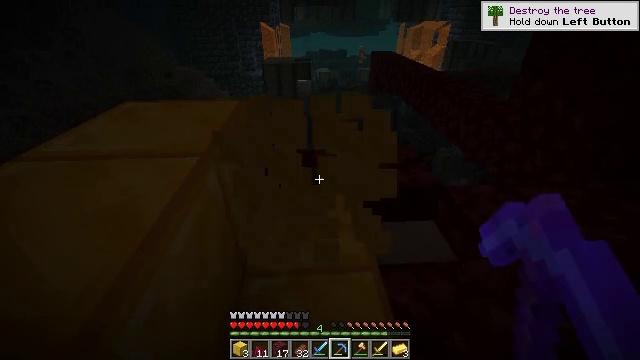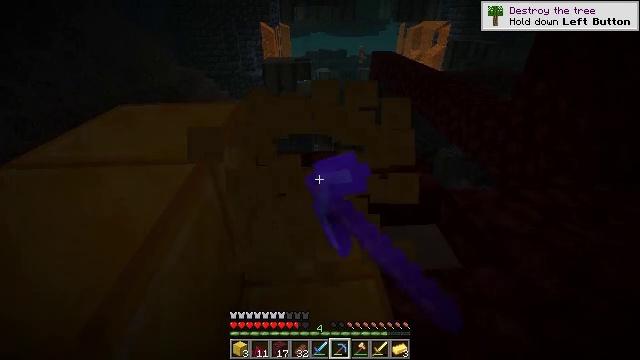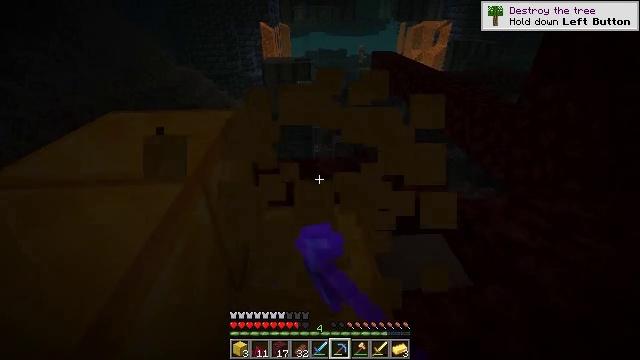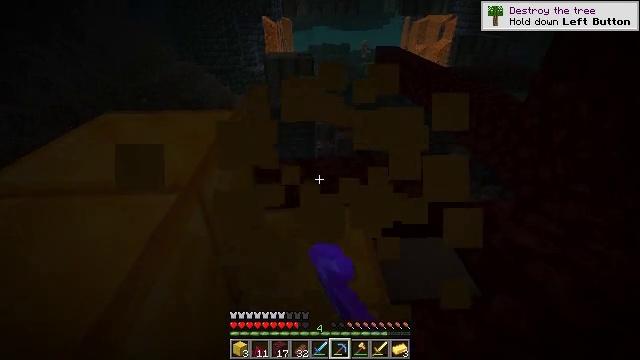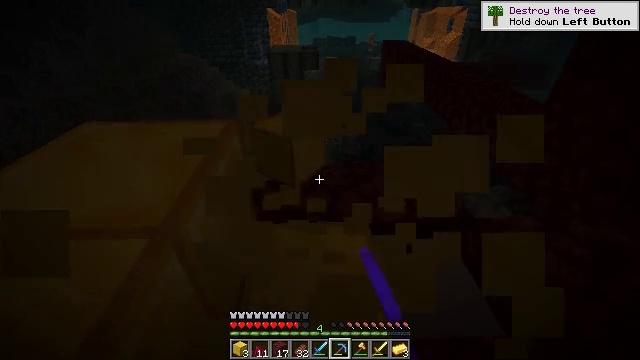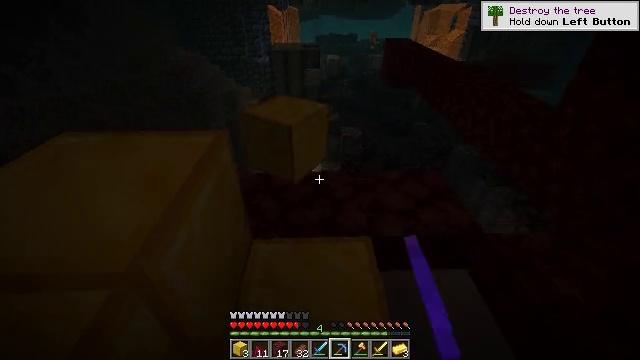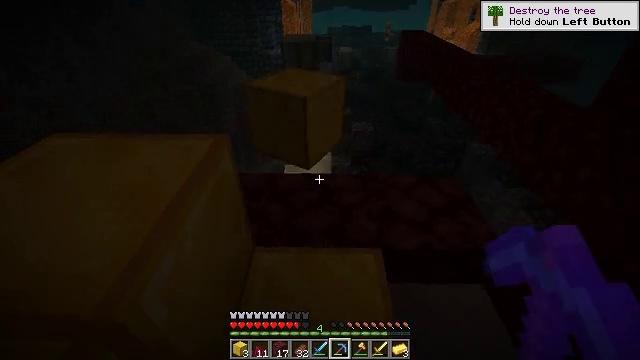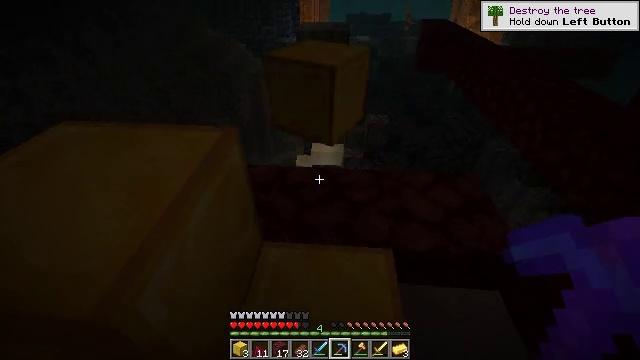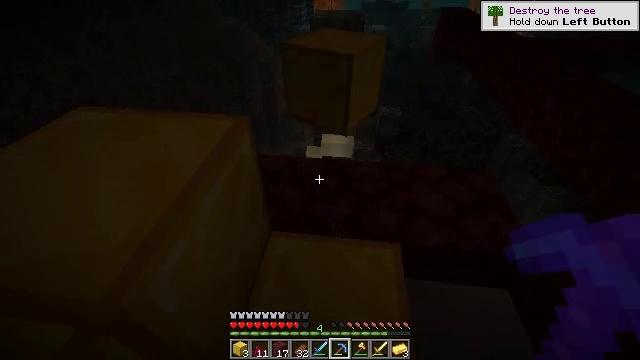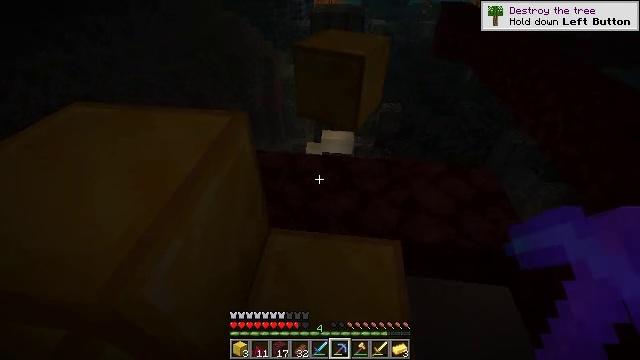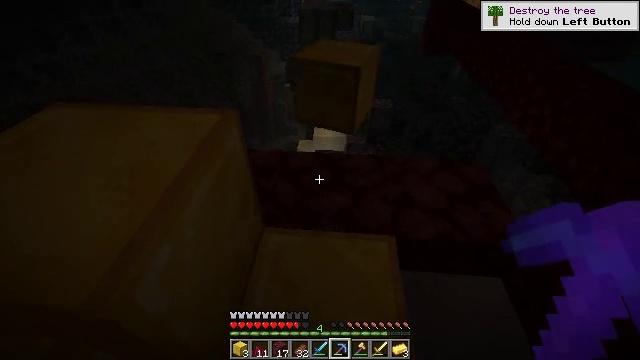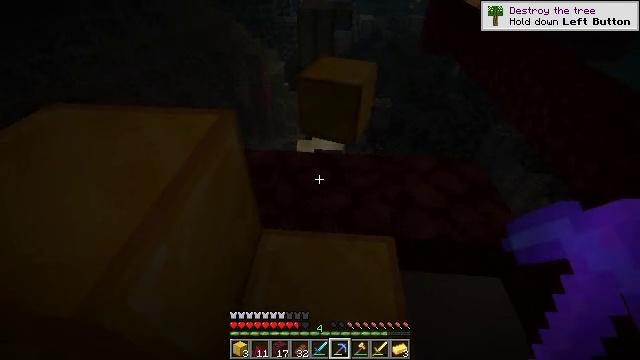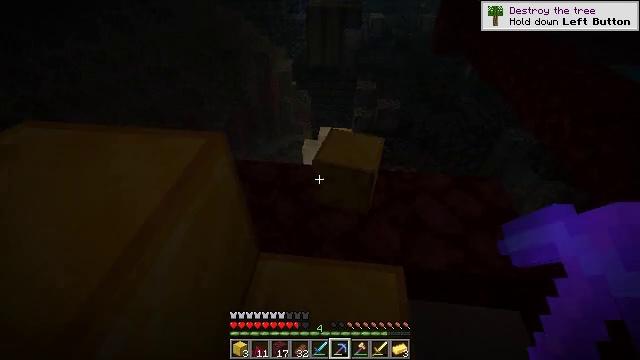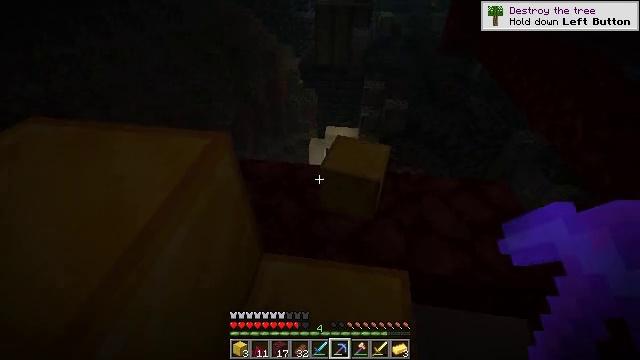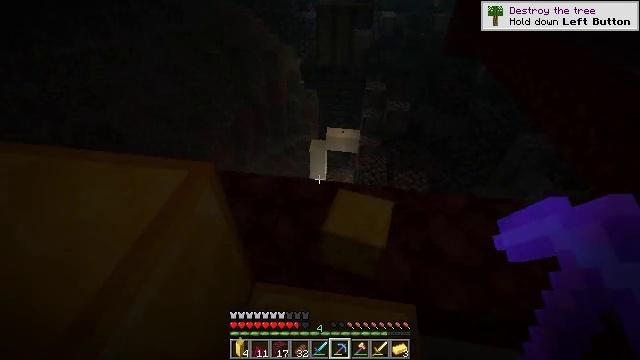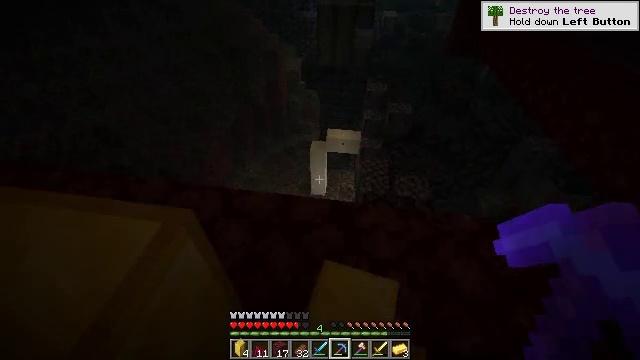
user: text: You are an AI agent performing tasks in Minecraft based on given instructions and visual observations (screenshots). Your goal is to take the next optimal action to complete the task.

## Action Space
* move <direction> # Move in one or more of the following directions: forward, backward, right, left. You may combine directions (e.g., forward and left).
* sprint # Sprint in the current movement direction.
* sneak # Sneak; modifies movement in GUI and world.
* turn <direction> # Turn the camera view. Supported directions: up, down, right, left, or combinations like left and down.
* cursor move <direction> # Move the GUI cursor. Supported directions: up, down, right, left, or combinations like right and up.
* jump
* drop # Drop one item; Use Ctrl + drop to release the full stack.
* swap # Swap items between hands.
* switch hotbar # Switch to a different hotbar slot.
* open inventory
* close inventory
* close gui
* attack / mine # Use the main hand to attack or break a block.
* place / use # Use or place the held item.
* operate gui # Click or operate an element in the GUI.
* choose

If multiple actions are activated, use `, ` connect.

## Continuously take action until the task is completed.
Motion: motion action
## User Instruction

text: Dig up the gold block to add to your inventory.
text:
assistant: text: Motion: move forward, attack / mine
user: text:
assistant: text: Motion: move forward
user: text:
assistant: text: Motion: move forward
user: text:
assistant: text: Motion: move forward, turn left and down
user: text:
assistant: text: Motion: move forward
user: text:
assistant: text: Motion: turn left and down
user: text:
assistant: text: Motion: turn left and down
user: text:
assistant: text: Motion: turn left and down
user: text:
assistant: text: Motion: no_op
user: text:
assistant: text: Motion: turn right
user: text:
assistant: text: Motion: move forward
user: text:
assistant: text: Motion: move forward, turn left
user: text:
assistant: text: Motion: move forward, turn left
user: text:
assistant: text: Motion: move forward
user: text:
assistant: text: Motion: no_op
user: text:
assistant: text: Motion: turn left
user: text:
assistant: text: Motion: turn left
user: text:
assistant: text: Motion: turn left
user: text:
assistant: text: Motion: turn left
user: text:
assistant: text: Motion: move forward, turn left
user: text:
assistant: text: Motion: move forward, turn left
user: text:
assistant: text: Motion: move forward, turn left
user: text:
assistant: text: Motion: turn left
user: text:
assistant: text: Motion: turn left
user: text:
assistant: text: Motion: turn left and down
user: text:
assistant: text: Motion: turn left
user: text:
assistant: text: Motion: turn left, attack / mine
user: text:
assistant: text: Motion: turn left and down, attack / mine
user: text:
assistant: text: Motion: turn left and down, attack / mine
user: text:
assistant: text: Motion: attack / mine